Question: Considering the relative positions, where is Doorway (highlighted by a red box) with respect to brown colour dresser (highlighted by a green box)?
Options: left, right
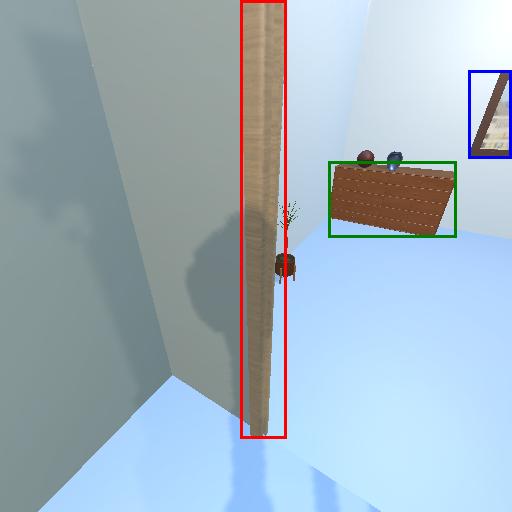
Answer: left